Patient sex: F
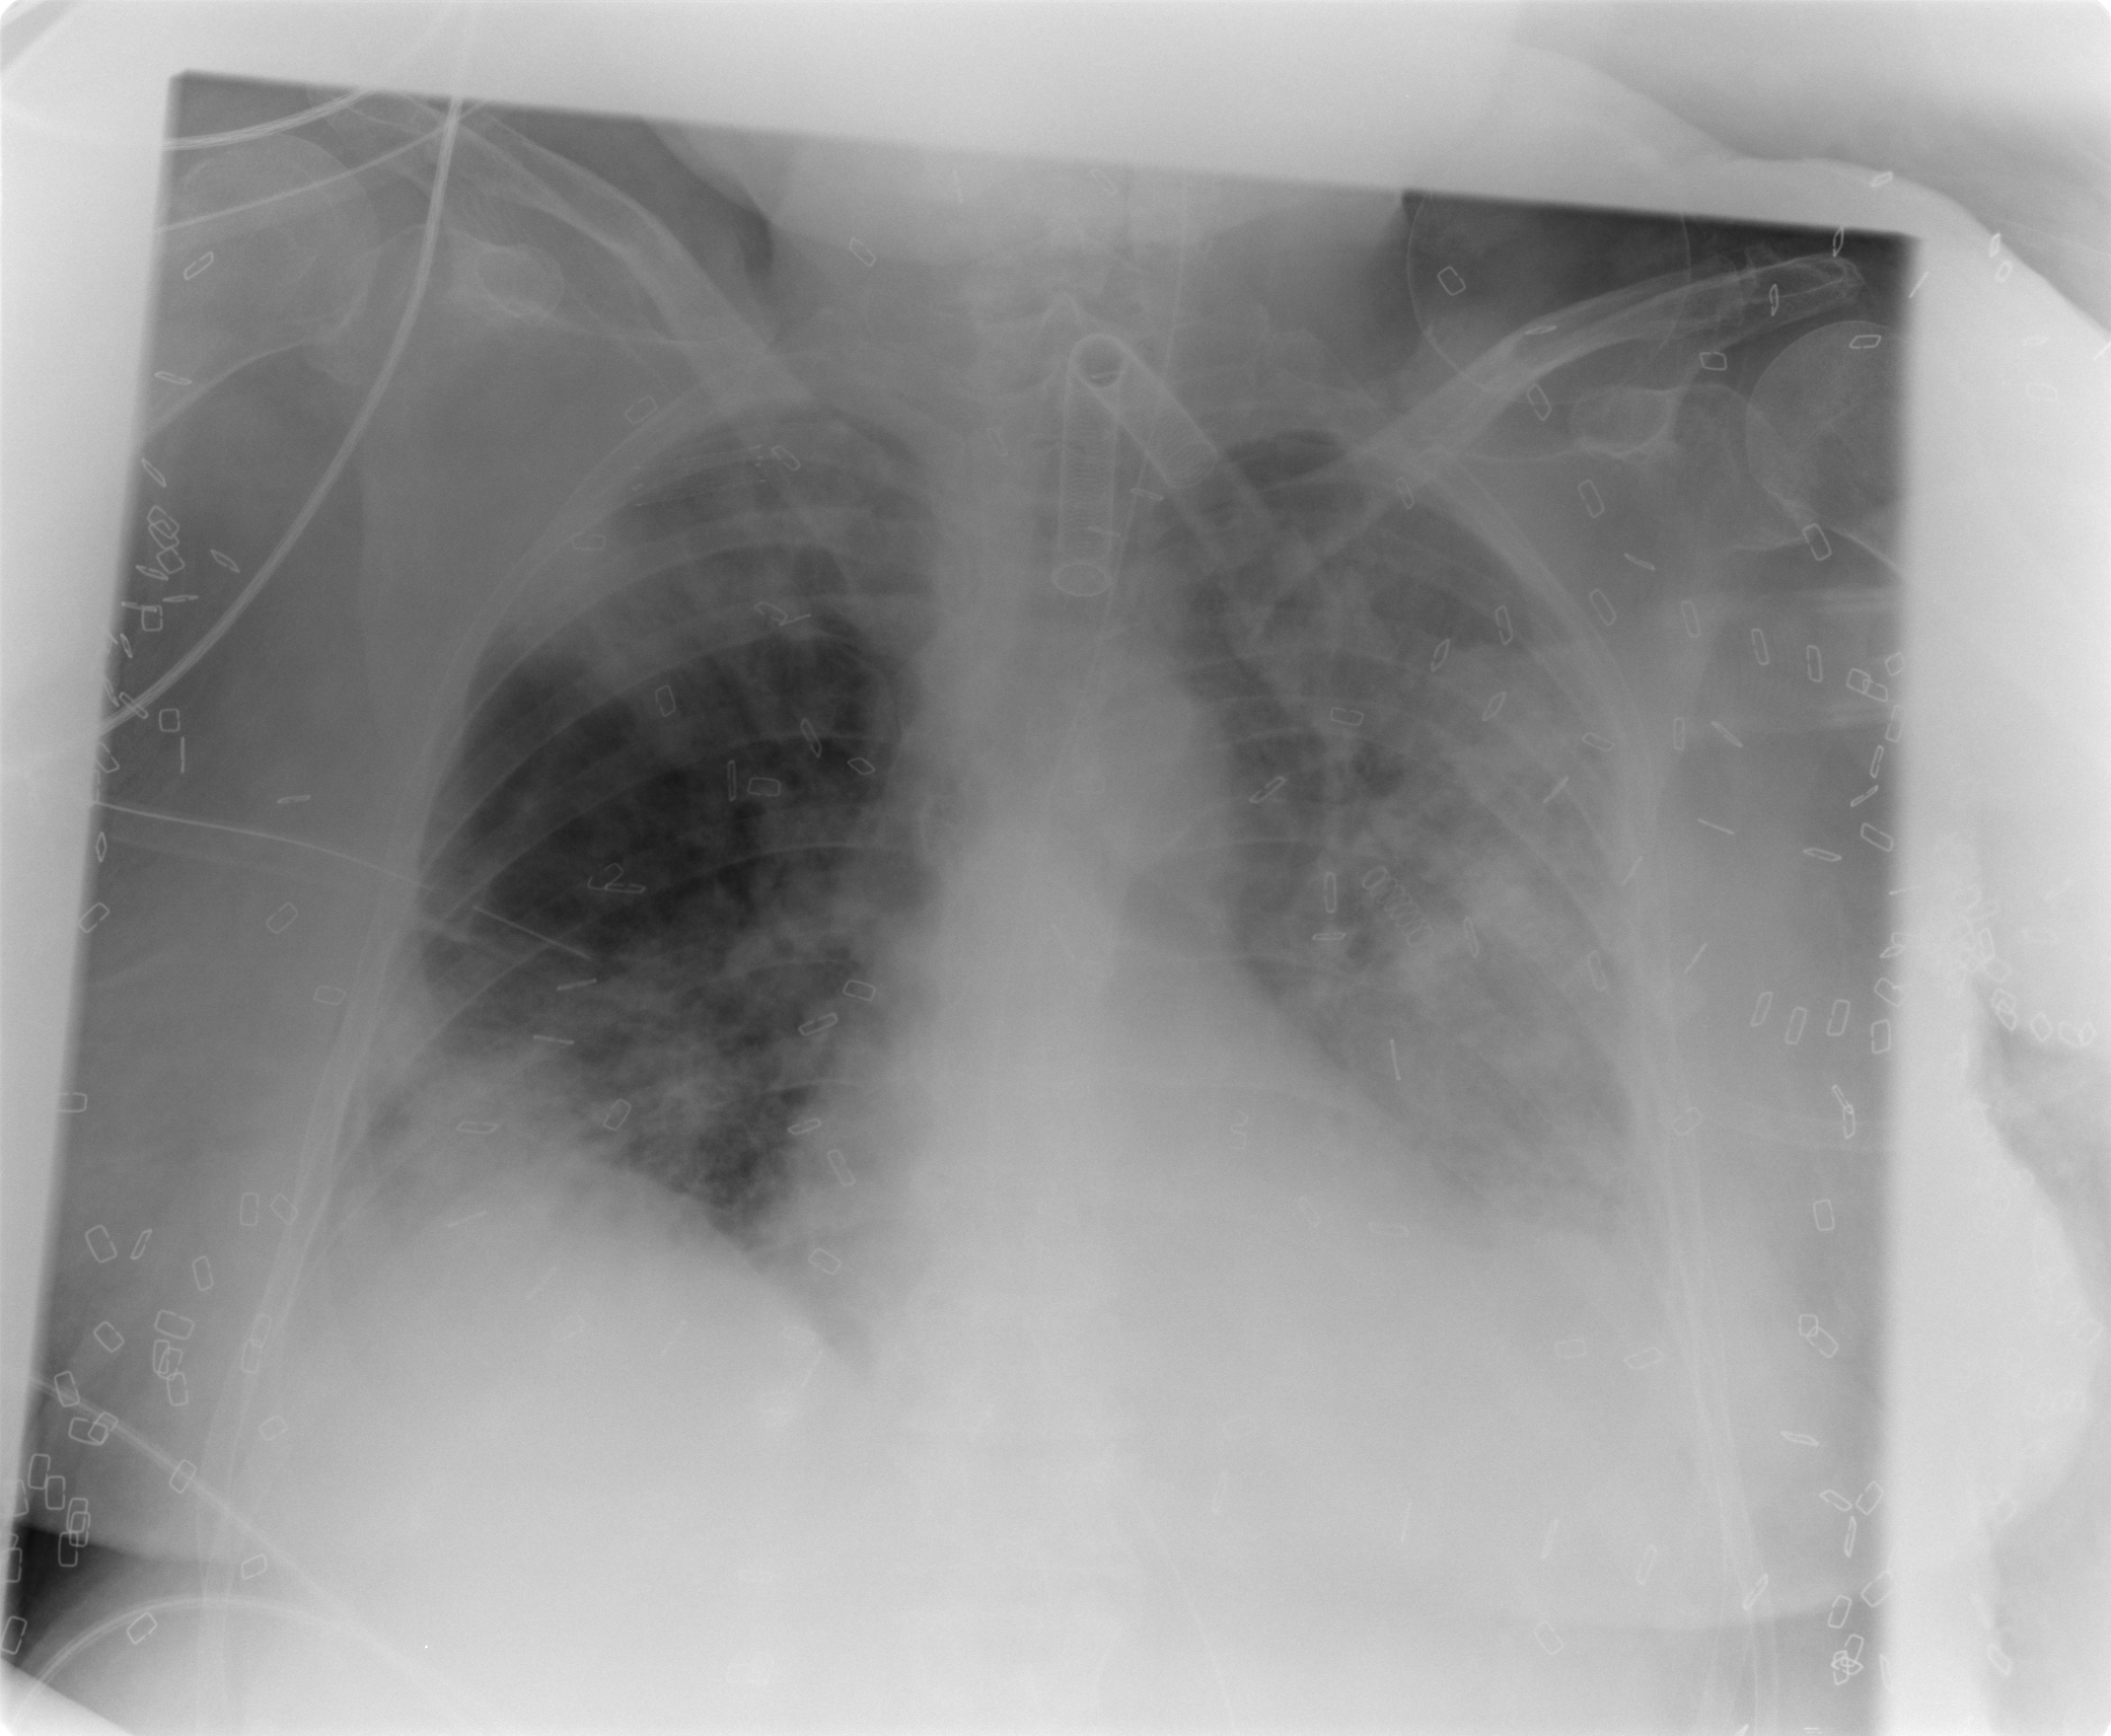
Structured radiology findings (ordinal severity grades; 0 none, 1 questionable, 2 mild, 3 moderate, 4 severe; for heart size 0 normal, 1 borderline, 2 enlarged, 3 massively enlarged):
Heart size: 0
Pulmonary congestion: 2
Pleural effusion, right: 2
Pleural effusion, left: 2
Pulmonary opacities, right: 3
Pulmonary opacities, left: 4
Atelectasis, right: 2
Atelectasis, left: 2